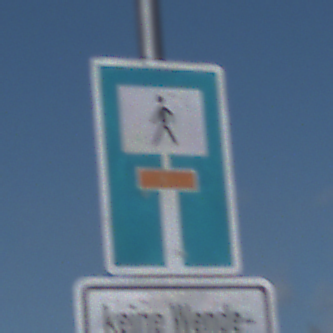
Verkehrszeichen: SackgasseFussgaengerDurchlaessig
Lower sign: HinweisGeaenderteVorfahrtVerkehrsfuehrungVerkehrsregelung3
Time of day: MorningAfternoon
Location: Outdoor (Suburban)
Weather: PartlyCloudy
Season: NotSpecified
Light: Natural